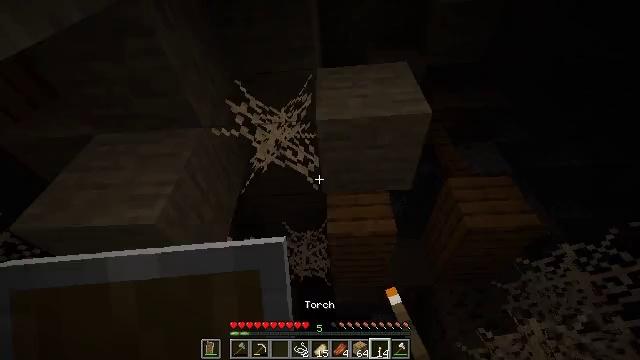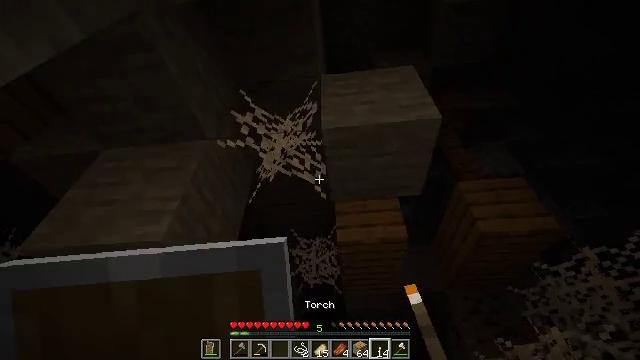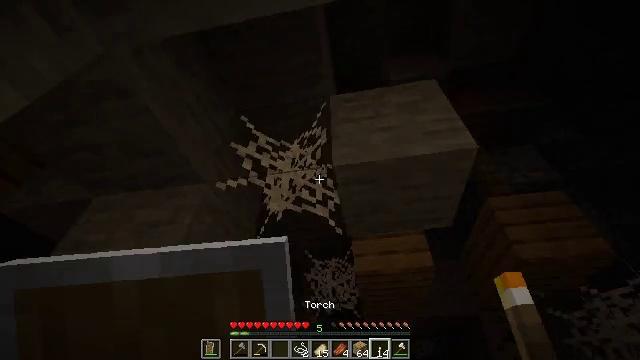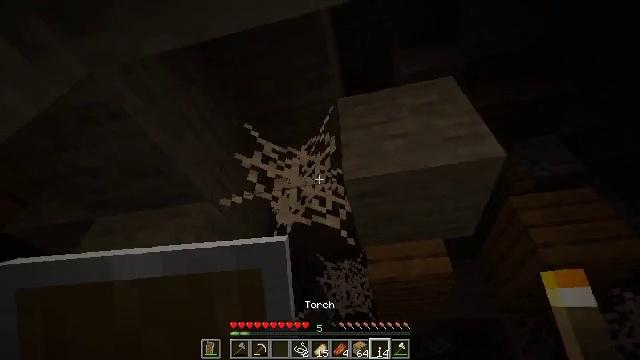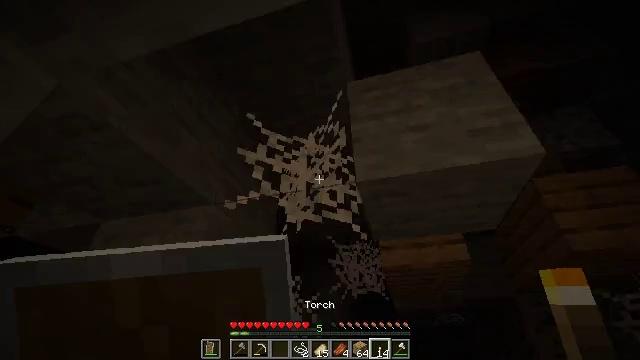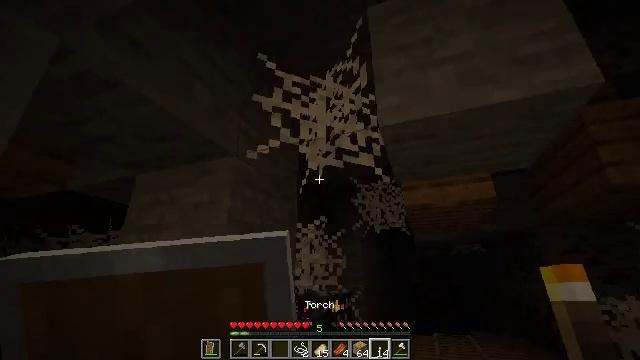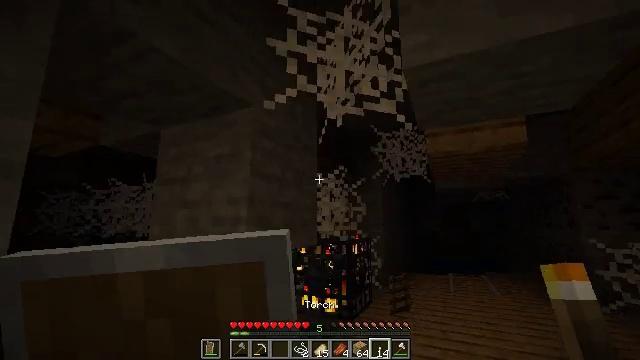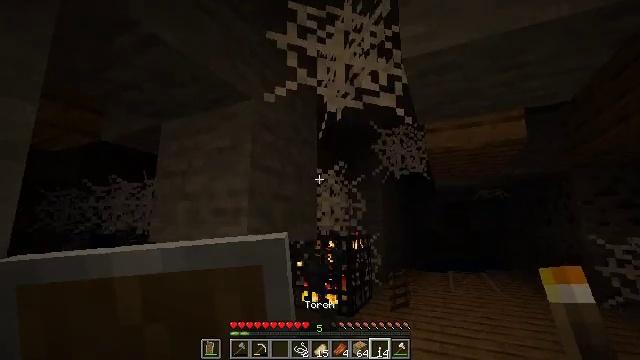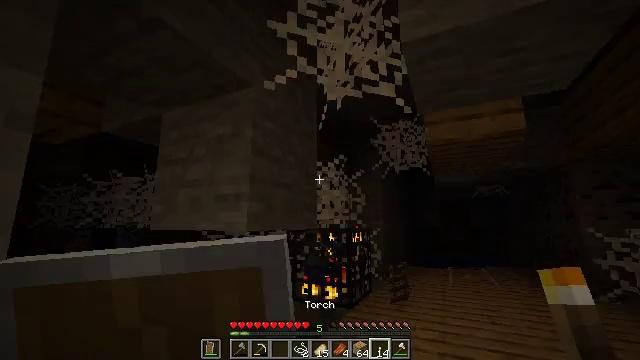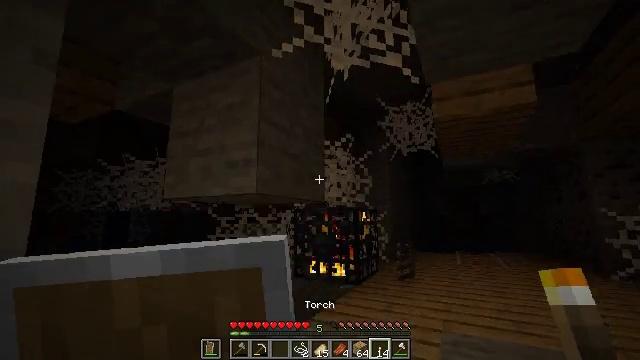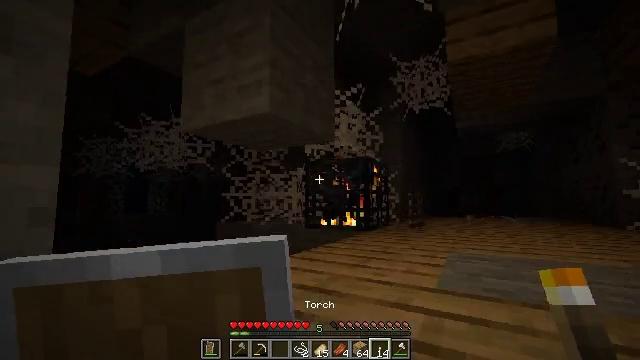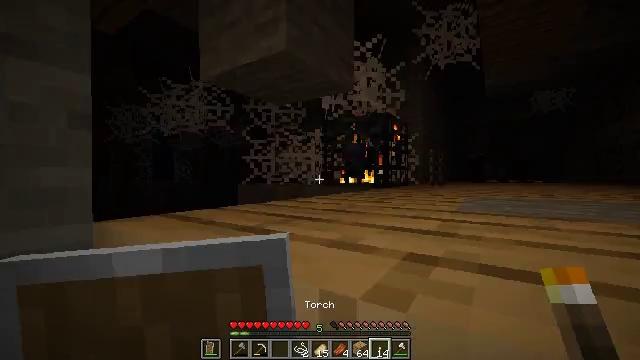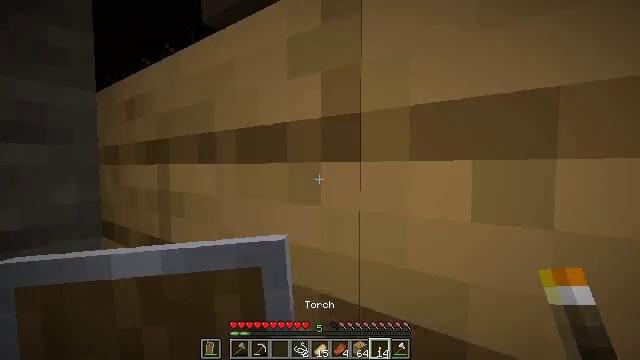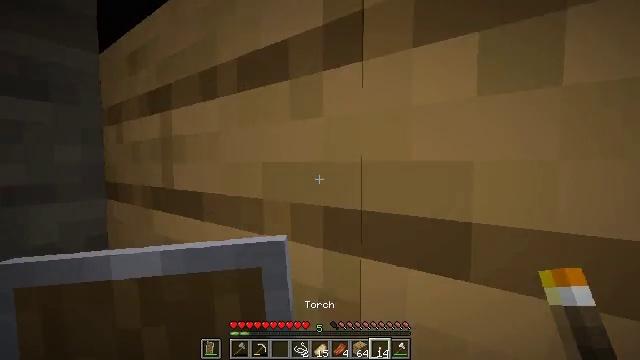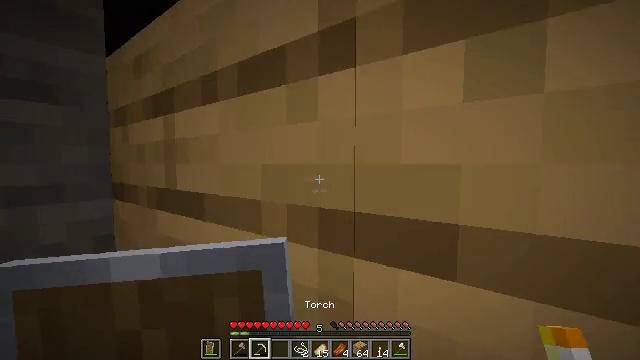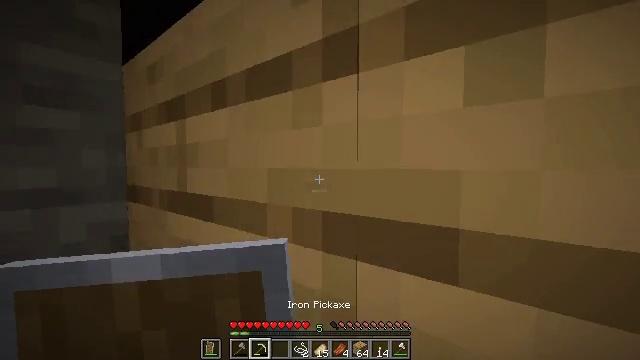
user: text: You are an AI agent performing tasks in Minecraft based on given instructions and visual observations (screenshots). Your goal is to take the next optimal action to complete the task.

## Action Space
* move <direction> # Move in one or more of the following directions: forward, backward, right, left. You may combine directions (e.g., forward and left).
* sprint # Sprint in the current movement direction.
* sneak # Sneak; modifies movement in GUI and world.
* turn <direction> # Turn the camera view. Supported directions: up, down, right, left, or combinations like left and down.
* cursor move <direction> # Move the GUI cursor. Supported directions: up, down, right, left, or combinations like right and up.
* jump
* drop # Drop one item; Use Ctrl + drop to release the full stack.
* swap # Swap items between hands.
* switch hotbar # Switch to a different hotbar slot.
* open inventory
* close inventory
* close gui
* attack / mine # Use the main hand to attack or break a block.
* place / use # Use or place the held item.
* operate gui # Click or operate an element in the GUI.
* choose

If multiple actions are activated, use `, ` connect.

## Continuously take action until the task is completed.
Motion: motion action
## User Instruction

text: Destroy the wall torch to gather it.
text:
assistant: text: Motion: turn left, jump
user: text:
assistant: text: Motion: turn left, jump
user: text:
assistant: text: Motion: turn left and down, jump
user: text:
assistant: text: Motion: turn left and down, jump
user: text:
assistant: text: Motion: turn left and down, jump
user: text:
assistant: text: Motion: turn left and down, jump
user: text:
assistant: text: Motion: no_op
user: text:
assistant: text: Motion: no_op
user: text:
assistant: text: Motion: turn left and down
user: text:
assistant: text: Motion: turn left and down
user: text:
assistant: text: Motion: turn left and down
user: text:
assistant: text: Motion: turn down
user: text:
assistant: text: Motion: no_op
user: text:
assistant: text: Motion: turn left, switch to hotbar 2
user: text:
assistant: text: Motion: turn left, switch to hotbar 2
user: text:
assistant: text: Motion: turn left and up, switch to hotbar 2
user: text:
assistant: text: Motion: turn left and up
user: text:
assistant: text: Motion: switch to hotbar 1
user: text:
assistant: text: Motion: switch to hotbar 1
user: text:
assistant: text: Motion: turn right, attack / mine, switch to hotbar 1
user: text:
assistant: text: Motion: attack / mine, switch to hotbar 1
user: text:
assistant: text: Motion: turn right and down, attack / mine
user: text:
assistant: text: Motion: turn right and down, attack / mine
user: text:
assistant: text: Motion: turn right and down, attack / mine
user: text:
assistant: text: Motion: move left, turn right, attack / mine
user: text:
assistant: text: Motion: move left, attack / mine
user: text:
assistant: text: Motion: move left, attack / mine
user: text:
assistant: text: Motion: move left, attack / mine
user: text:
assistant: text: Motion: attack / mine